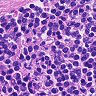
Metastatic tissue present: no